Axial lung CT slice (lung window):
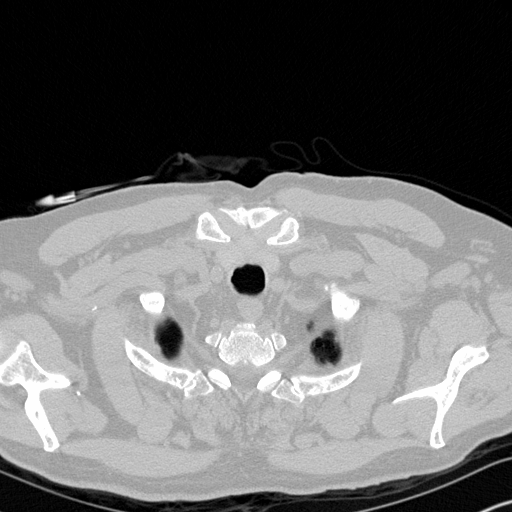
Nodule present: no